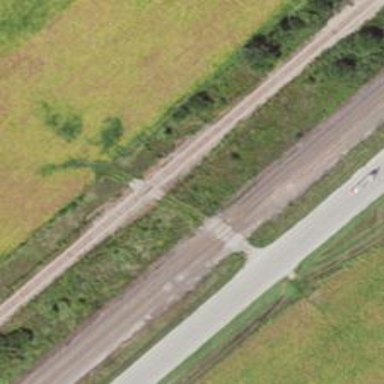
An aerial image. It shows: Railway track.